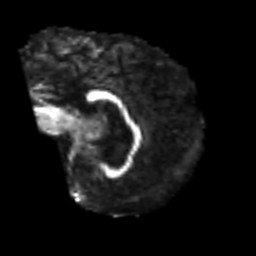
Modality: FA
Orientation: sagittal
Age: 56
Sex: male
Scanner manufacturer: siemens
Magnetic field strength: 3 T
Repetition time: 4.999 s
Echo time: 0.07946 s